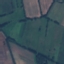
Label: Pasture